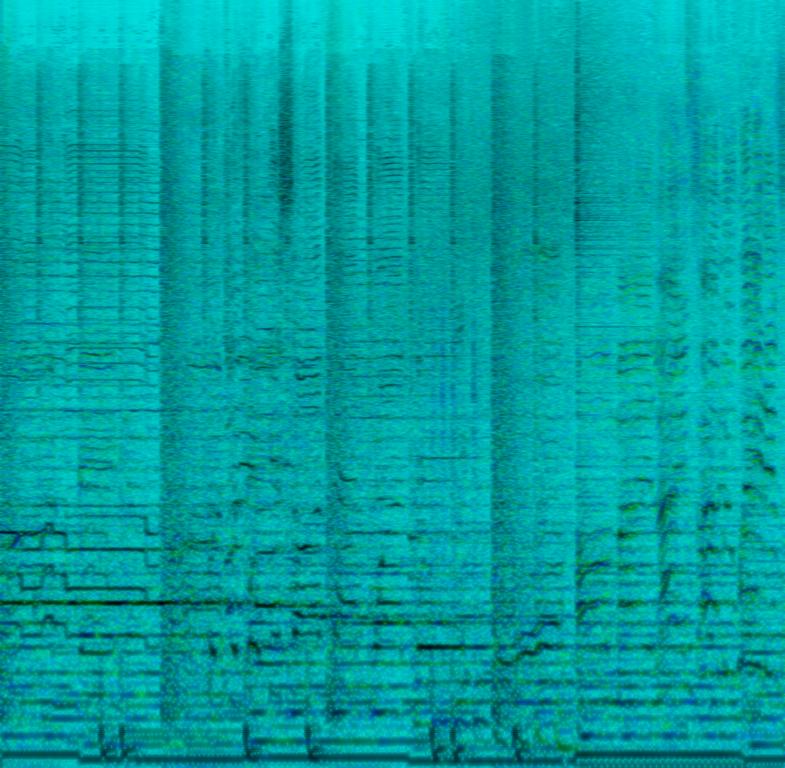
A male vocalist sings this enthusiastic hip-hop song. The tempo is medium fast with a lively keyboard harmony, slick drumming, subtle drumming, cymbals, synthesiser arrangements and enthusiastic vocal backup. The song is lively, spirited, youthful, passionate, emotional and persuasive. It talks about love, peace, freedom,harmony and kindness towards humankind. This song is a Reggae Fusion/ Hip-Hop song.